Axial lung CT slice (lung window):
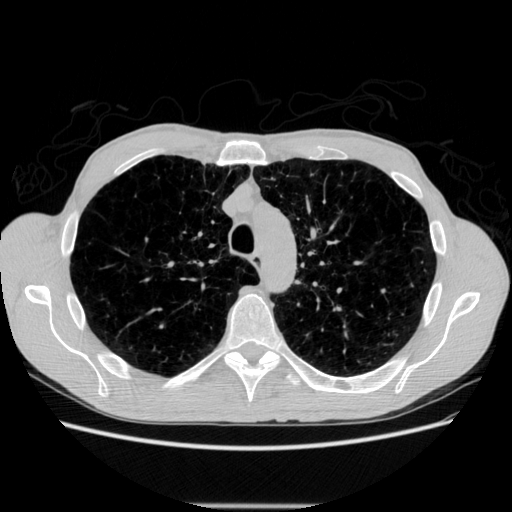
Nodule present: no